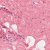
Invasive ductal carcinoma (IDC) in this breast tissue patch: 0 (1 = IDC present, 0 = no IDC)